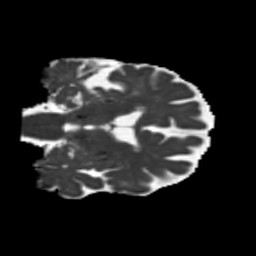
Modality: MD
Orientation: coronal
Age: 73
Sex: female
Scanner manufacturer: siemens
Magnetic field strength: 3 T
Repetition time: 5.25 s
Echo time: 0.08 s